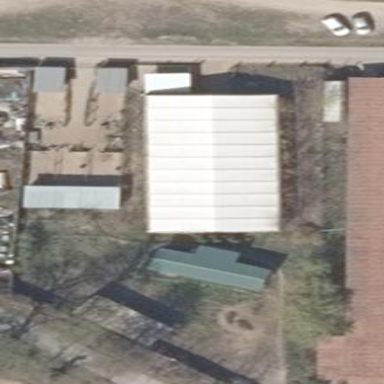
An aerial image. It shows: Shed.